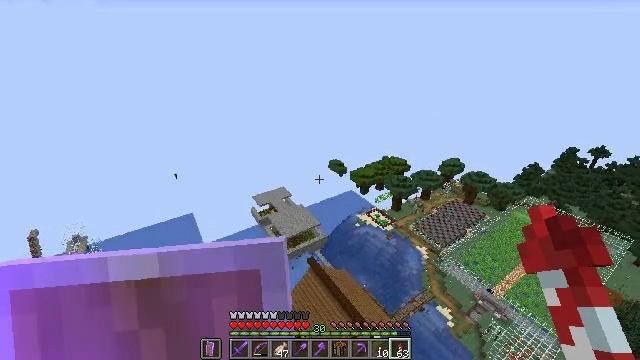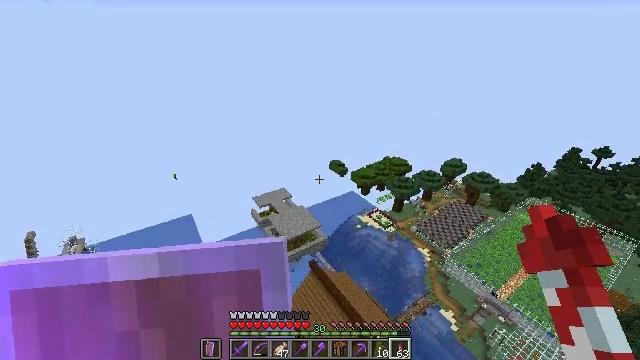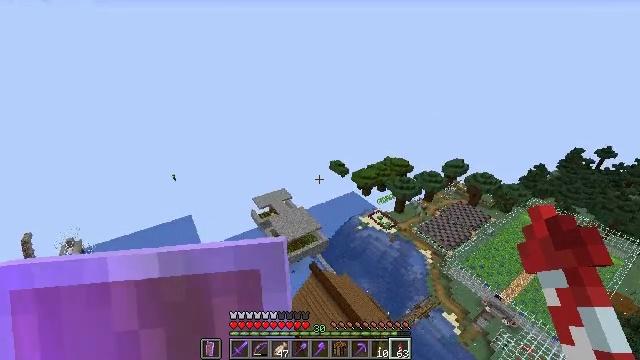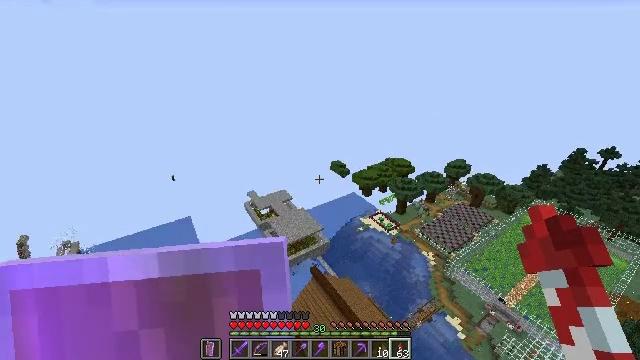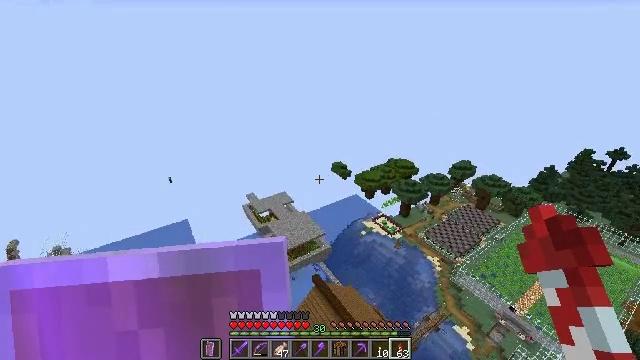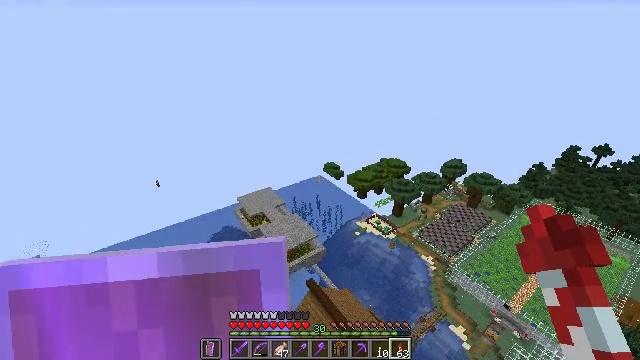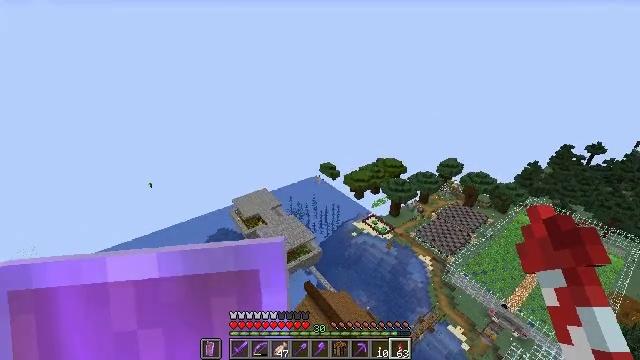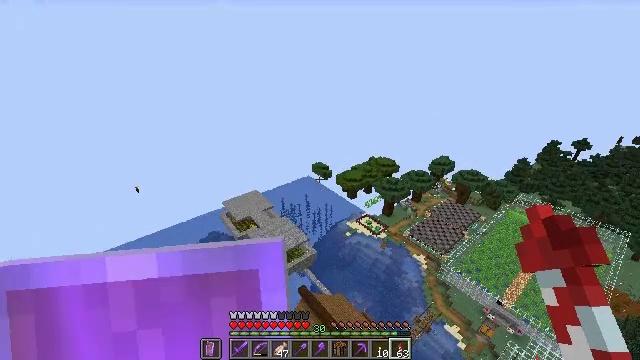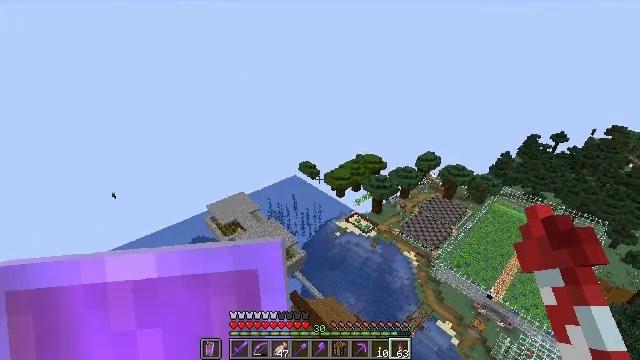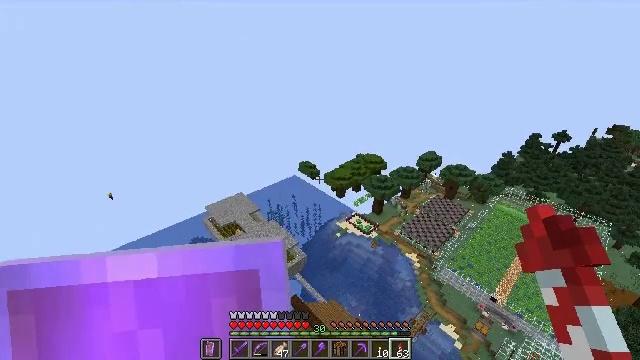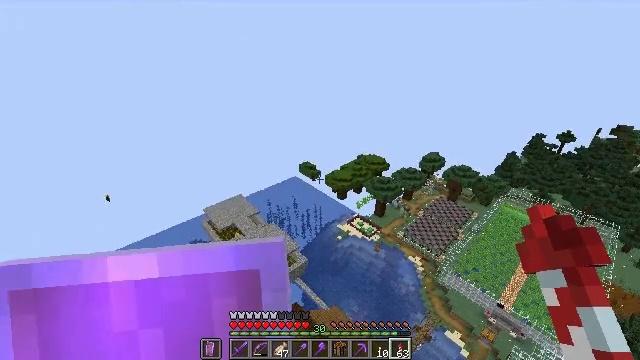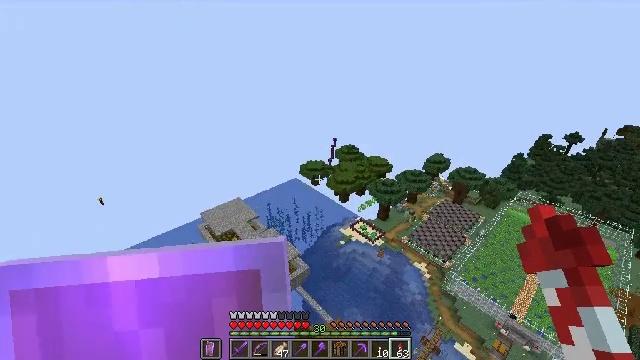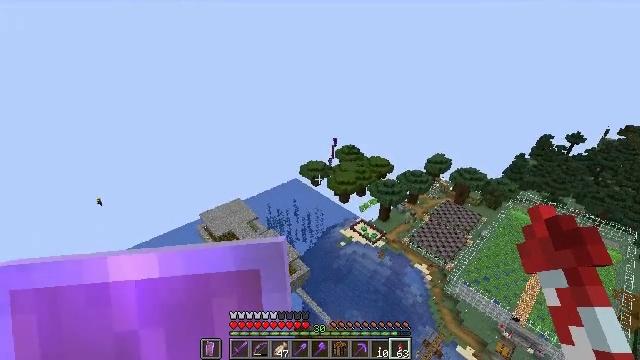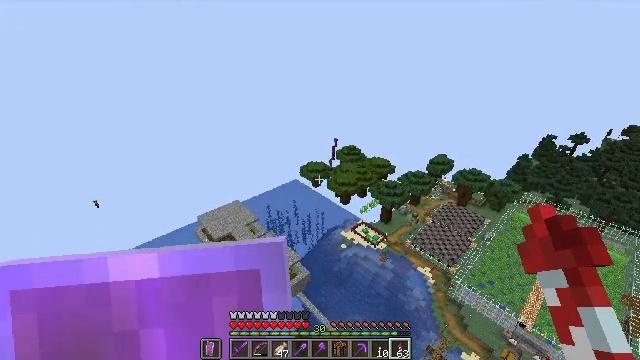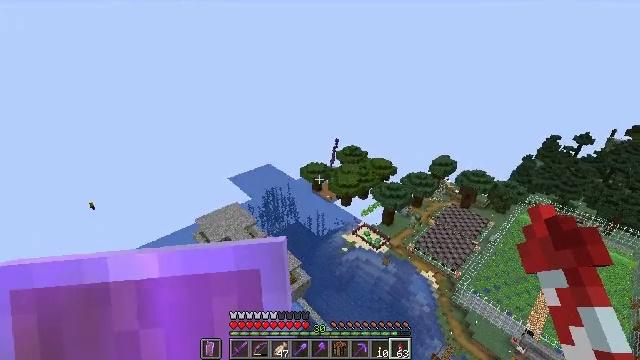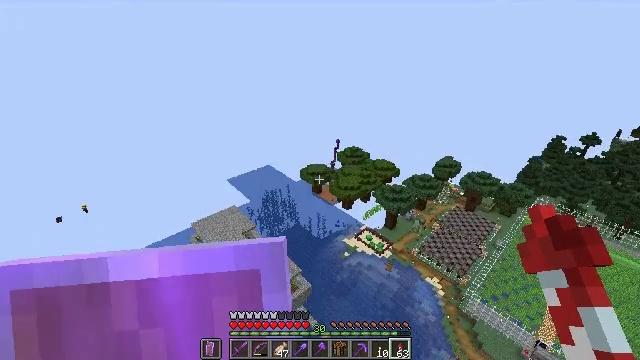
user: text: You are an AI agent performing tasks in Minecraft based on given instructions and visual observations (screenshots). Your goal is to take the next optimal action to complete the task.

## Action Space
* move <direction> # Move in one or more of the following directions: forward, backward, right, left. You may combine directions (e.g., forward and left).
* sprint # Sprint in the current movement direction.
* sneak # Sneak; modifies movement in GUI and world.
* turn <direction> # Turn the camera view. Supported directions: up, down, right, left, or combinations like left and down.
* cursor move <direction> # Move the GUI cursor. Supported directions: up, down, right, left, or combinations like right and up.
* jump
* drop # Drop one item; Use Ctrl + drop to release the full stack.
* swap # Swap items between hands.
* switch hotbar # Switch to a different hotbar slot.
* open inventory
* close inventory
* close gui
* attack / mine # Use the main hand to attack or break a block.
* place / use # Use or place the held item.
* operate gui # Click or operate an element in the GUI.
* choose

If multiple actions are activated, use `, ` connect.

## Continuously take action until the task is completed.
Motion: motion action
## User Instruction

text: Remove the sticky piston from its position.
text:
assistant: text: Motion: no_op
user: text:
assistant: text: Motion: no_op
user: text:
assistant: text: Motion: no_op
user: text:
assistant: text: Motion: no_op
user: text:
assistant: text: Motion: turn right
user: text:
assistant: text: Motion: turn right
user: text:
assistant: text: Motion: turn right
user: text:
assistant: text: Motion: turn right
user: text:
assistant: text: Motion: no_op
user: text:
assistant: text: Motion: no_op
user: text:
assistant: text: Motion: no_op
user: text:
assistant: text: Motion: no_op
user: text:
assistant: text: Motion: no_op
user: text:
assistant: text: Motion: no_op
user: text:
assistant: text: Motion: no_op
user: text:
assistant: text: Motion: no_op
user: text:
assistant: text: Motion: turn right
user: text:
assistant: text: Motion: turn right
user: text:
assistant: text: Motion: turn right
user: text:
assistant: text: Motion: turn right
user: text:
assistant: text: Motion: turn right
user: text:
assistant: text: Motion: turn right
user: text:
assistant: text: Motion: turn right
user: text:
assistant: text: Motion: turn right
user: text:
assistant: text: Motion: turn right
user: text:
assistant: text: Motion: turn right
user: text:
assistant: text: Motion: turn right
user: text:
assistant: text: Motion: turn right
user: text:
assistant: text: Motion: turn right
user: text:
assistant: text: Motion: turn right